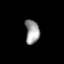
Tissue: lung
Cell type: Epithelial cells
Senescence score: 0.2094
Nuclear area (px): 331
Mean DAPI intensity: 155.447